Pattern: Gravel
Description: Randomly add gravels onto an image.
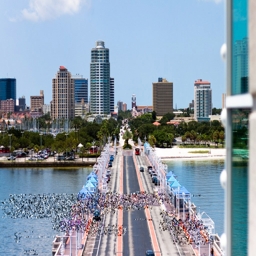
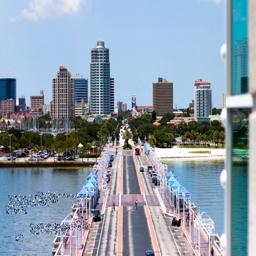
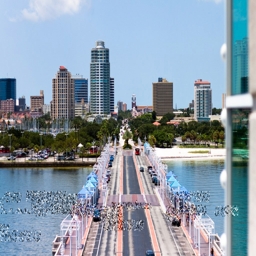
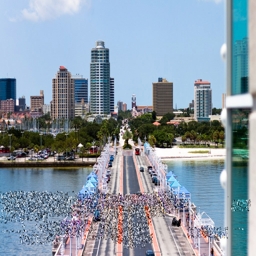